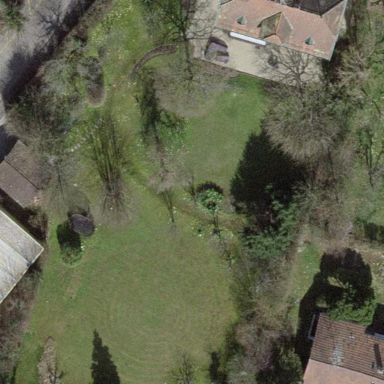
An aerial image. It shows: Garden enclosed by fence.